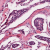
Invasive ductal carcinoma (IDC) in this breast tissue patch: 1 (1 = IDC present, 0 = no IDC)